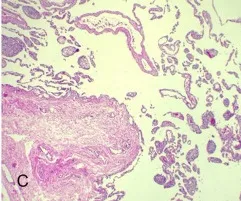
With a fragment of emphysematous bulla wall.
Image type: pathology (h&e)